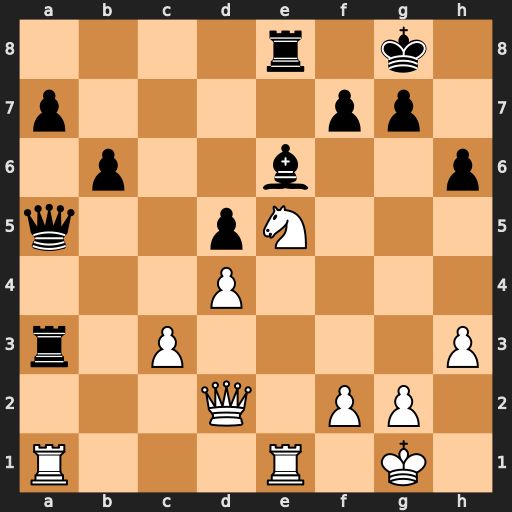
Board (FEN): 4r1k1/p4pp1/1p2b2p/q2pN3/3P4/r1P4P/3Q1PP1/R3R1K1
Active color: w
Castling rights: -
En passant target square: -
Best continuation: Qb2 Rxa1 Rxa1 Qxa1+ Qxa1